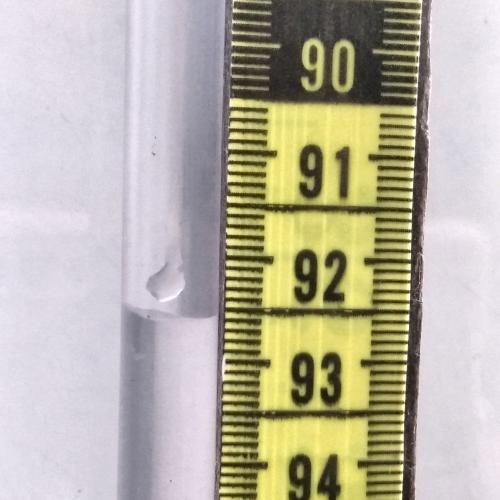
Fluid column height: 92.6 cm